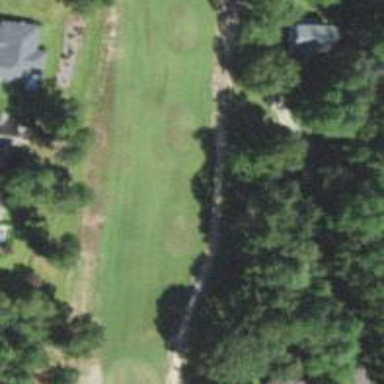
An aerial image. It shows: Path for both road and golf.